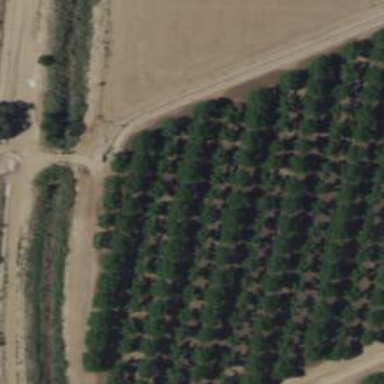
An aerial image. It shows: Orchard.